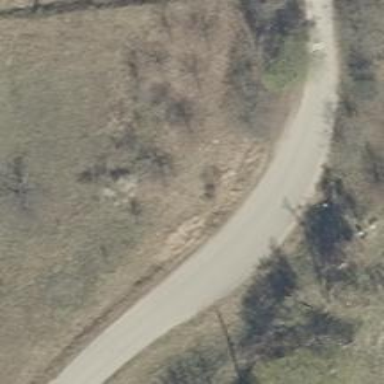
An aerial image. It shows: Asphalt road designated for service vehicles.